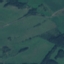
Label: Pasture